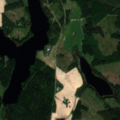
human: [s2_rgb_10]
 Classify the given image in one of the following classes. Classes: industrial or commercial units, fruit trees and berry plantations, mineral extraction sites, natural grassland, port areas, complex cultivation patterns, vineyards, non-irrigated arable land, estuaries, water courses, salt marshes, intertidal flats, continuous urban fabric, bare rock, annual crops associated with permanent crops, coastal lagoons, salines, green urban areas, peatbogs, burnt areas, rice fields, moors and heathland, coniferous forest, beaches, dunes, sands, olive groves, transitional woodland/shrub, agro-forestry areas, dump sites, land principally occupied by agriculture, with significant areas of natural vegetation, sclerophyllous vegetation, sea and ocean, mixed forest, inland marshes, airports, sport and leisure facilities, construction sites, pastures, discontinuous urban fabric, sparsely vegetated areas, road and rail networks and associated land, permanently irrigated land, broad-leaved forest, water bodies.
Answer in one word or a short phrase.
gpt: non-irrigated arable land, land principally occupied by agriculture, with significant areas of natural vegetation, coniferous forest, mixed forest, water bodies